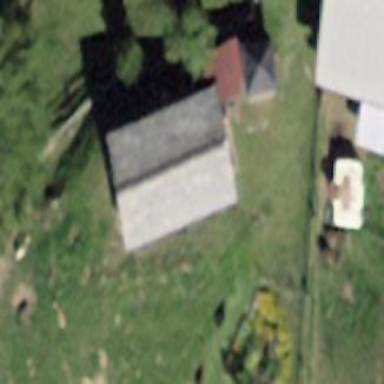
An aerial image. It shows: Shed.